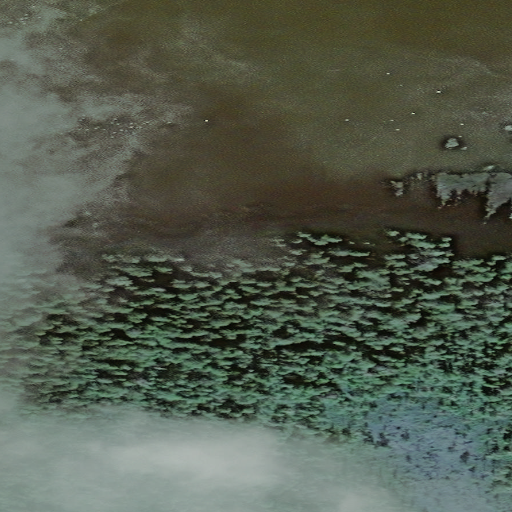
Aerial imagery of cape in Alaska named Club Point containing only unknown